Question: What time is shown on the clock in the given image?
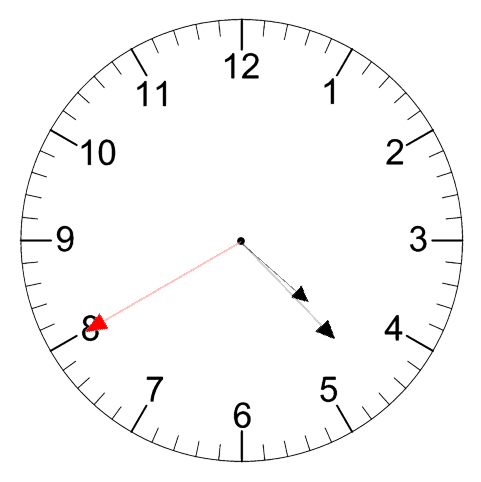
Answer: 04:22:40